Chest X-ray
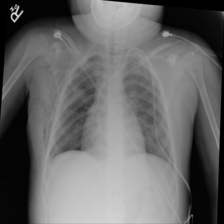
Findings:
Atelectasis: negative
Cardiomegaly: negative
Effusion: negative
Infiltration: negative
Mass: negative
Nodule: negative
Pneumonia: negative
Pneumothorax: negative
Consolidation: negative
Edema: negative
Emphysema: negative
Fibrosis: negative
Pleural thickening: negative
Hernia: negative